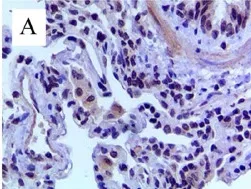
Immunohistochemical analyses for p110delta, CD3, and CD20. Compared with control , expression of p110delta (brown signal) in lung tissue.
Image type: pathology (immunostaining)